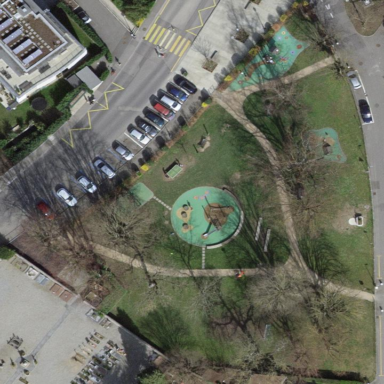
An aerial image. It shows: Park.